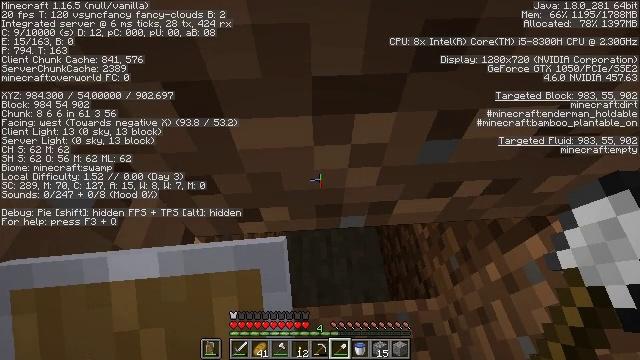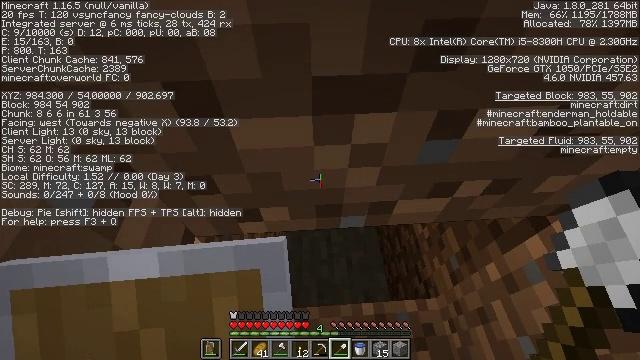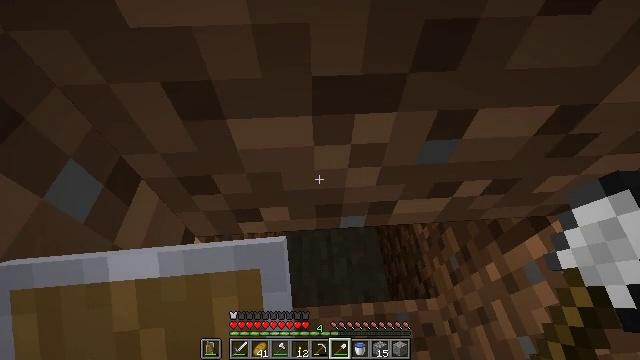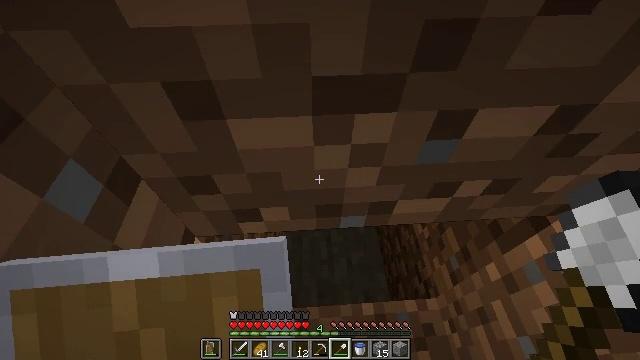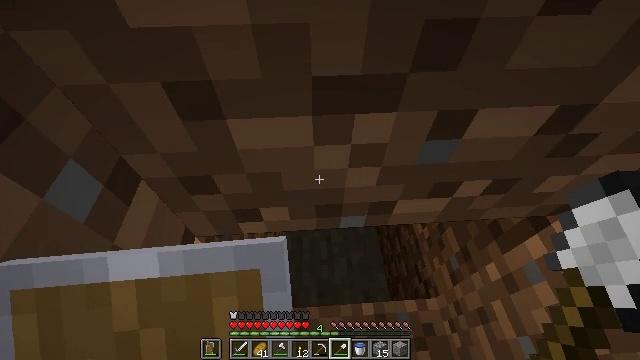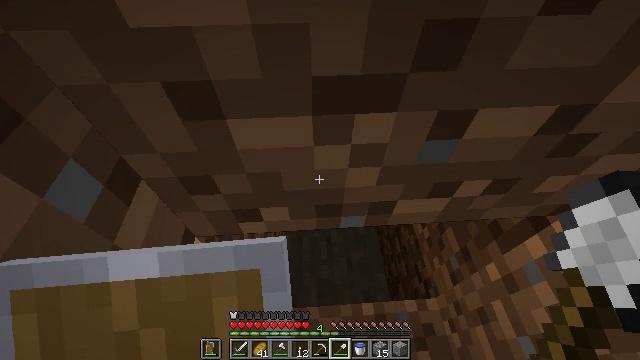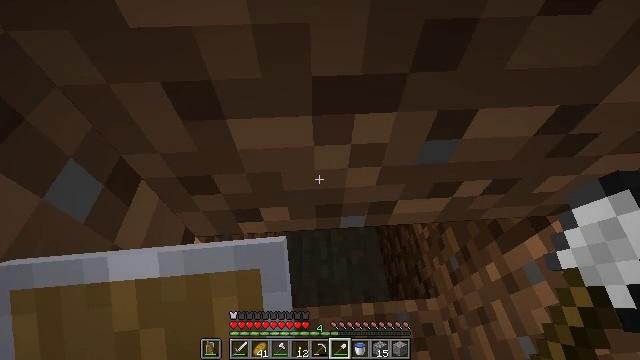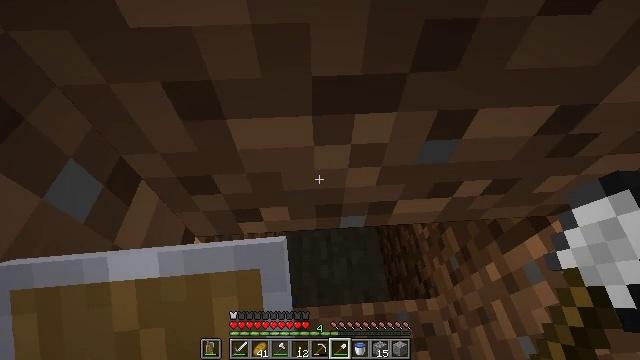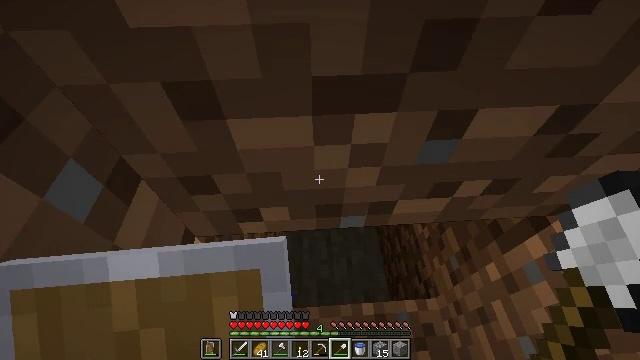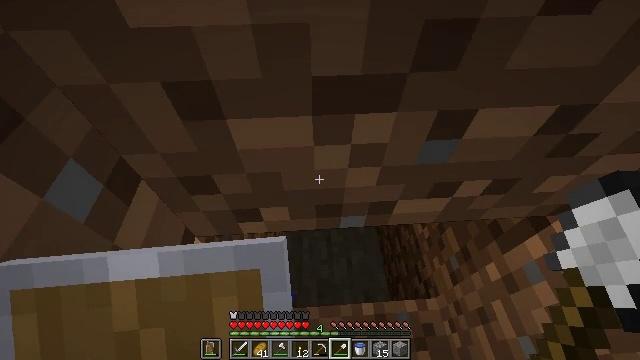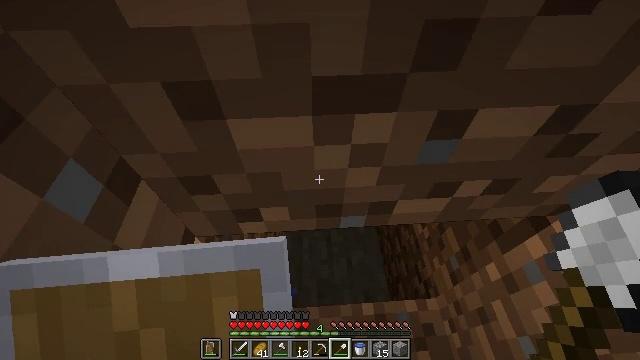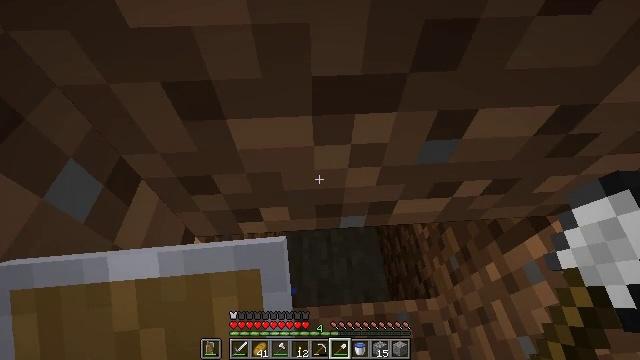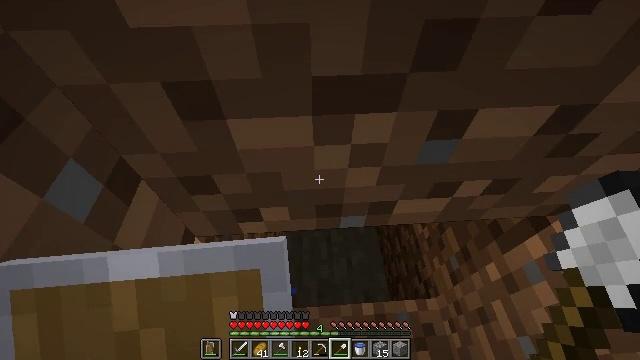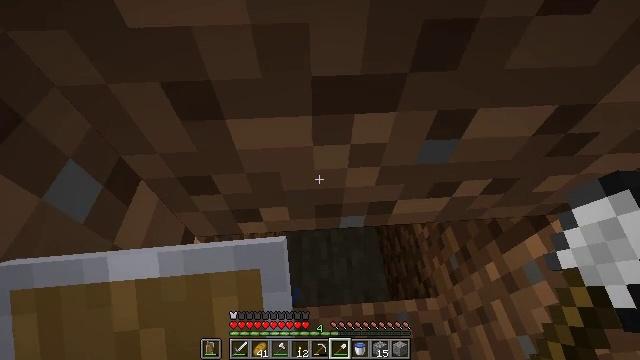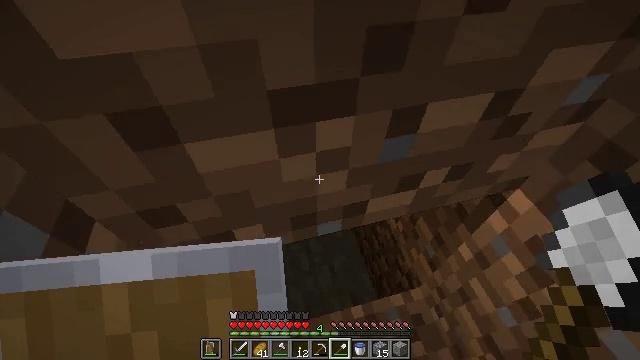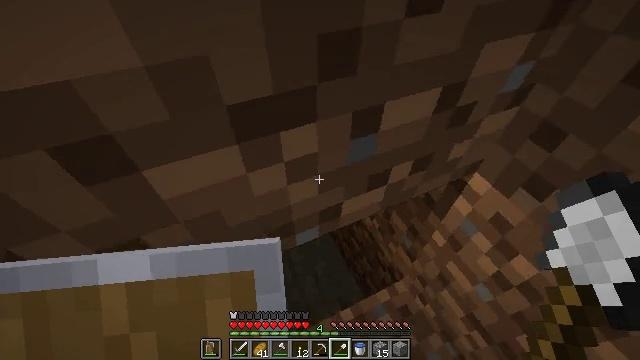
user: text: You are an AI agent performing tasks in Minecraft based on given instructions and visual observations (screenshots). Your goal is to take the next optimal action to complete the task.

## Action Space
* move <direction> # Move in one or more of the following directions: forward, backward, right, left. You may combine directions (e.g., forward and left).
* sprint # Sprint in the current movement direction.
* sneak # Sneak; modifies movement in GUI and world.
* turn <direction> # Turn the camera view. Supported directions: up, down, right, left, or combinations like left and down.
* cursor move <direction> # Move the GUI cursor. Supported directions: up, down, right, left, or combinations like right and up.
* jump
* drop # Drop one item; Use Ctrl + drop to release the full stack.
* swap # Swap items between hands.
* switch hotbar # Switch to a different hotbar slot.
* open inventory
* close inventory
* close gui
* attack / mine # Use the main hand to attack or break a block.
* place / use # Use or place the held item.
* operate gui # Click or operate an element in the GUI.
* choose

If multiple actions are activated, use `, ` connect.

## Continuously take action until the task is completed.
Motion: motion action
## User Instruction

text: Take down the wall torch for reuse.
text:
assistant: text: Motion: no_op
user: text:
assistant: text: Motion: no_op
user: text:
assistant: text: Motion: no_op
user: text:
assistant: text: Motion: no_op
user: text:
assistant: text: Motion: no_op
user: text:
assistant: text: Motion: no_op
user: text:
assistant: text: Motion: no_op
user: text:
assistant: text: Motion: no_op
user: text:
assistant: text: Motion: no_op
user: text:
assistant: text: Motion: no_op
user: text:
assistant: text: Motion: no_op
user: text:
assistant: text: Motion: no_op
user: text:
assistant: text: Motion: no_op
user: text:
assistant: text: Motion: turn right and up
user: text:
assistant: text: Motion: turn right and up
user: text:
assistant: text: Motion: turn right and up
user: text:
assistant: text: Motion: turn right and up
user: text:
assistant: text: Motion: turn right and up
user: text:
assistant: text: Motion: turn right and up
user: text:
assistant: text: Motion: turn right and up
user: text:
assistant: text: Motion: turn right and up
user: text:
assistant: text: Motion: turn right and up
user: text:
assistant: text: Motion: turn right and up
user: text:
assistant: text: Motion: turn right and up
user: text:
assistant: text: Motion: turn up
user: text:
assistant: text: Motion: no_op
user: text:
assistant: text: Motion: turn left
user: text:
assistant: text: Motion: turn left
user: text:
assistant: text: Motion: turn left and down
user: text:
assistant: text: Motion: turn left and down